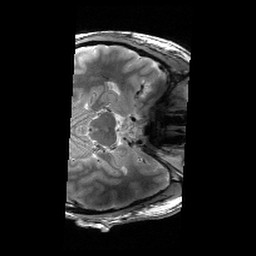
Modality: T2w
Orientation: axial
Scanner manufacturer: siemens
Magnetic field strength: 6.98 T
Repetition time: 5.65 s
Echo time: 0.044 s